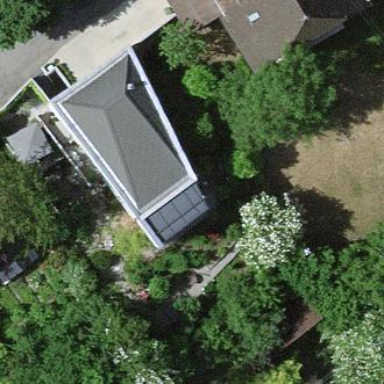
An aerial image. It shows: Residential building with hipped roof.